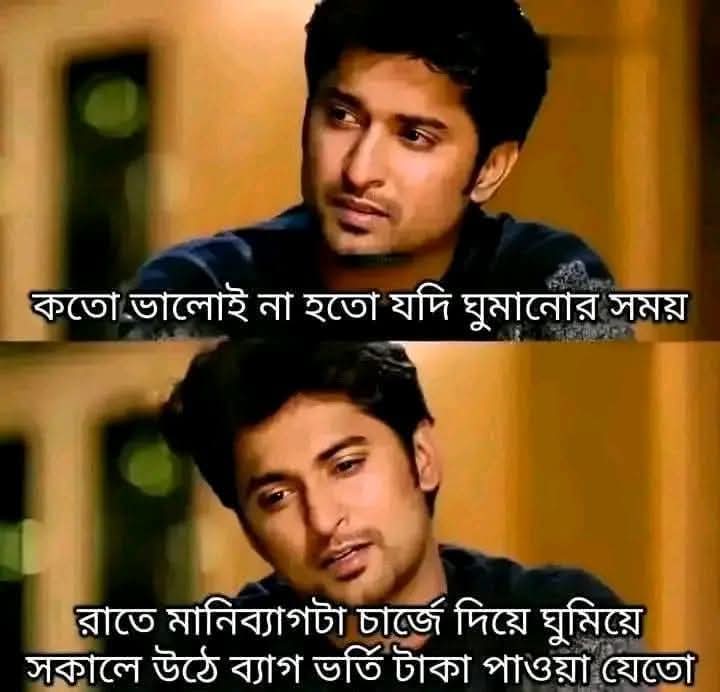
Text: কতো ভালোই না হতো যদি ঘুমানোর সময়
রাতে মানিব্যাগটা চার্জে দিয়ে ঘুমিয়ে সকালে উঠে ব্যাগ ভর্তি টাকা পাওয়া যেতো
Label: Non Hate